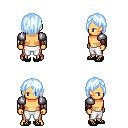
a pixel art fantasy rpg character, male body template, human, tanned skin, steel arm armor, white pants, white cyan bangs hairstyle, cloth bracers, ghillies, four views (front, back, left, right), 2x2 character sprite sheet, small pixel art, hard edges, no anti-aliasing